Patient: sex M, age 50
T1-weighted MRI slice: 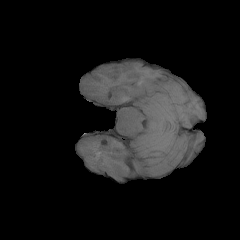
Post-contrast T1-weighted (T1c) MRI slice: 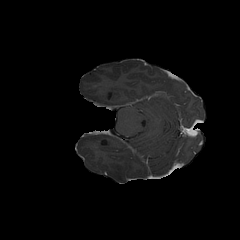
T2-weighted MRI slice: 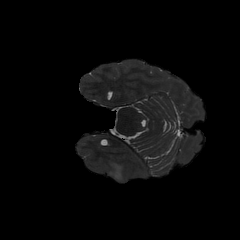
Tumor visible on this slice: yes
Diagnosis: Glioblastoma, IDH-wildtype
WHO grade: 4